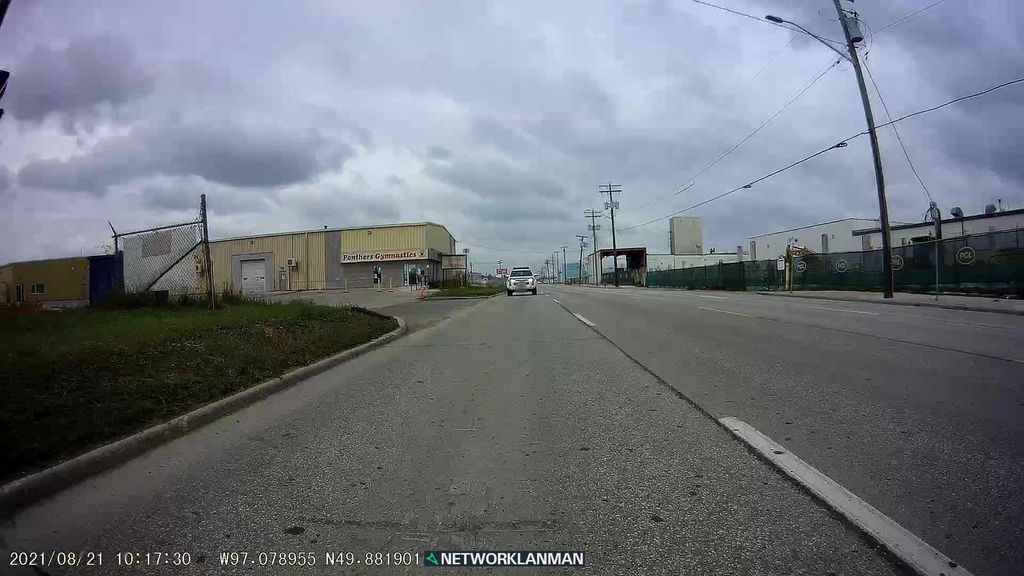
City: winnipeg